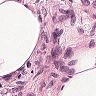
Metastatic tissue present: no